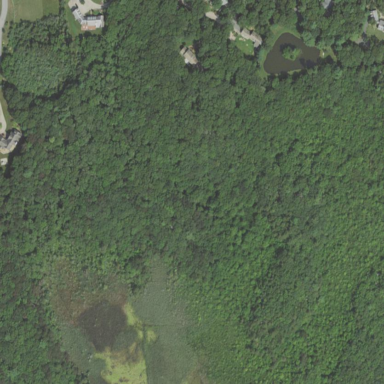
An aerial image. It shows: Swamp in wetland area.